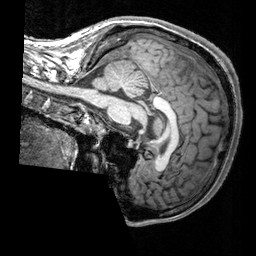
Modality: T1w
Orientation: sagittal
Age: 23
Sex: male
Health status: healthy
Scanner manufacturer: siemens
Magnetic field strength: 3 T
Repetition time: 2.3 s
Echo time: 0.00303 s